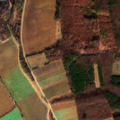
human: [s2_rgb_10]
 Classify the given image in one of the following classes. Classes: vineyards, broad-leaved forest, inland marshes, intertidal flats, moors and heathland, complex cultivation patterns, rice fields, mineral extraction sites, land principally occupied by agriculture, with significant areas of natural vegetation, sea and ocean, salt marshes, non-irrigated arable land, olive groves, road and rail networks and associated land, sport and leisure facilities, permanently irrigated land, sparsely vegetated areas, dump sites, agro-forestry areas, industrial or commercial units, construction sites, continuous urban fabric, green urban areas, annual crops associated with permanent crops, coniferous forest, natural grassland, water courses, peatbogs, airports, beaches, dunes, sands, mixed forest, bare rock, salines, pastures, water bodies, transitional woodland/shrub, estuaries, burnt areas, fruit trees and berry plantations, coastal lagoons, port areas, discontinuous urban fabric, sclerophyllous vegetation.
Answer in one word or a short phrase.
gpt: non-irrigated arable land, broad-leaved forest, mixed forest, transitional woodland/shrub